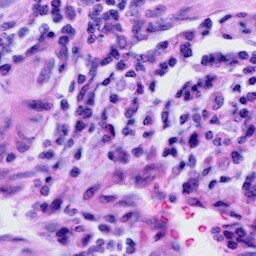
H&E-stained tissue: Cervix